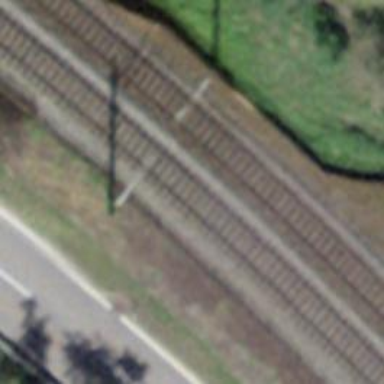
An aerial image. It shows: Railway bridge with electrified tracks and single rail.